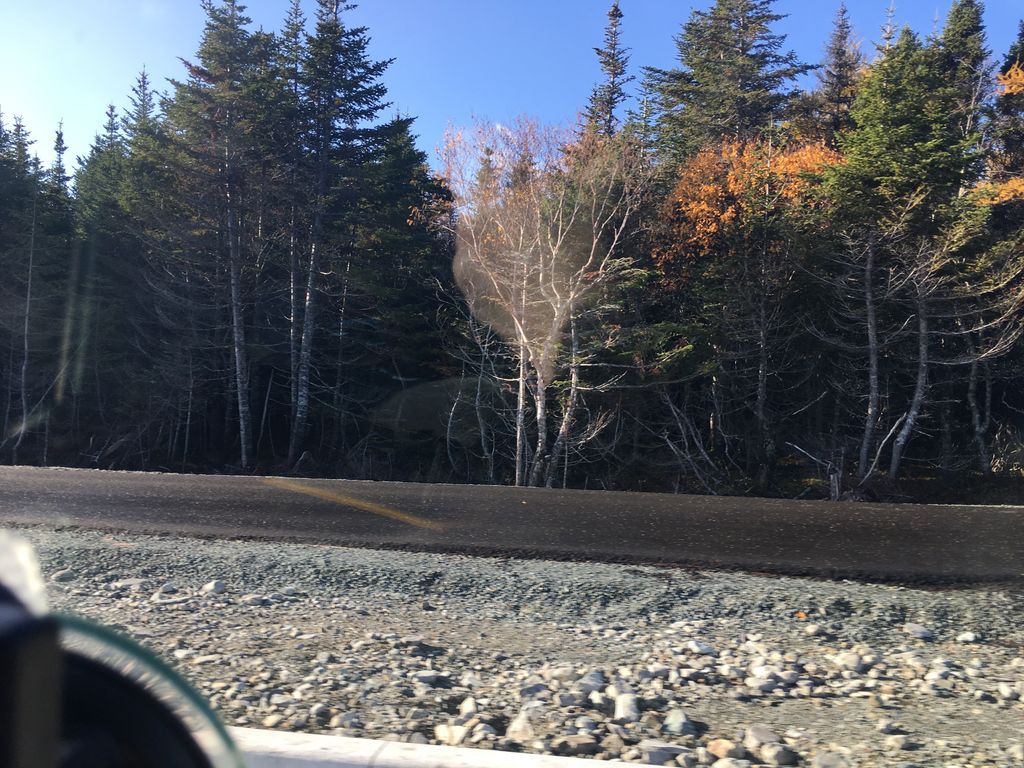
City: st_johns